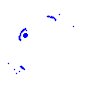
Particle: electron